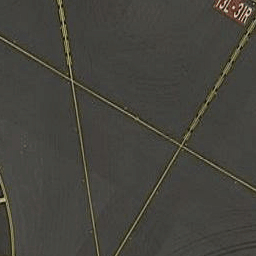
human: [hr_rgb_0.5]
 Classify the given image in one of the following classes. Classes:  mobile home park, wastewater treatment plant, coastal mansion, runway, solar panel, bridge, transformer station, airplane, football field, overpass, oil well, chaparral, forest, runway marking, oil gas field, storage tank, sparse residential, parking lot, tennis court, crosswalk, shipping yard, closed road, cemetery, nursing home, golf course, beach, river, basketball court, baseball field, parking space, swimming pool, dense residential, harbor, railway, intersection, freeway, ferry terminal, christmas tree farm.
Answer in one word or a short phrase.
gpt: runway marking